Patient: sex F, age 31
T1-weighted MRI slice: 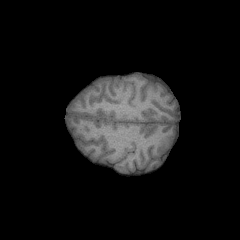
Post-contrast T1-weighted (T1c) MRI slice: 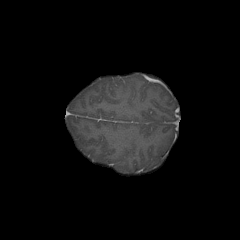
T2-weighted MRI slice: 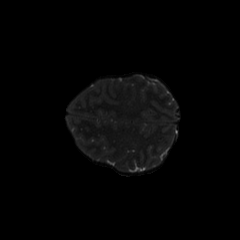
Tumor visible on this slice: no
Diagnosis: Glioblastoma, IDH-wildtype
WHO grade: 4